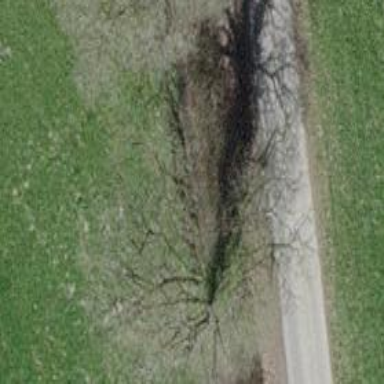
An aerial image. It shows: Single tag "natural: tree."